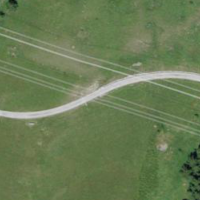
EUNIS habitat code: 24
Species observed at this site:
Gentiana cruciata
Centaurea scabiosa